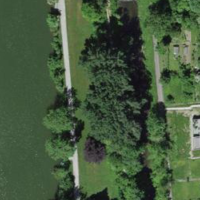
EUNIS habitat code: 53
Species observed at this site:
Urtica dioica